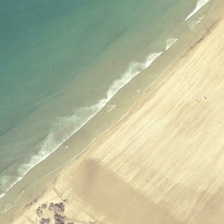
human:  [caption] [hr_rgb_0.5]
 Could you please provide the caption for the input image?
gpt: a piece of yellow beach is near a piece of green ocean .

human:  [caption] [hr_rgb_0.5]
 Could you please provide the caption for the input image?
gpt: a piece of yellow beach is near a piece of green ocean .

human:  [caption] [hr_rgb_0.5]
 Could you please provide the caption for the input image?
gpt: a piece of yellow beach is near a piece of green ocean .

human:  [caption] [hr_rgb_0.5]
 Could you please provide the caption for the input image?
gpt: a piece of yellow beach is near a piece of green ocean .

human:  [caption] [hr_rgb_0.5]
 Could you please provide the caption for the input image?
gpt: a piece of yellow beach is near a piece of green ocean .